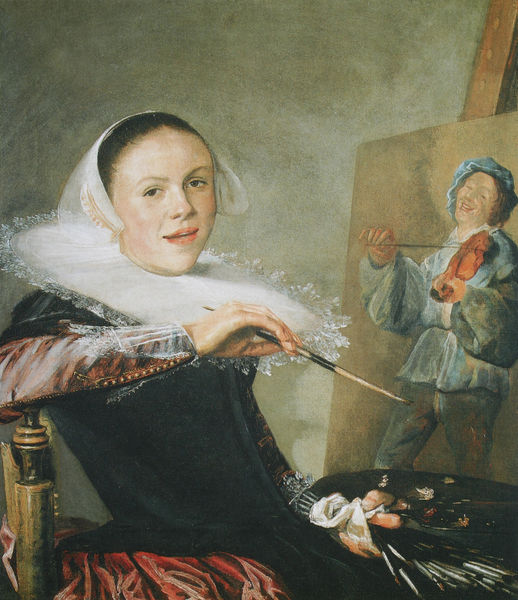
Titel: Selbstbildnis
Künstler: Judith Leyster
Standort: Washington
Institution: National Gallery
Schlagwörter: blau, gemälde, hand, kopf, mann, schatten, weiß, mädchen, sitzen, braun, frau, grau, hintergrund, hut, kleid, licht, mund, schwarz, stirn, stuhl, blick, dame, rot, tuch, fächer, haube, malerei, rock, anzug, hose, mütze, wand, augen, falten, gesicht, kragen, spitze, ärmel, bild, bildnis, halskrause, holland, niederlande, portrait, porträt, öl, haare, sitzend, kind, spitzen, musik, musiker, lippen, renaissance, seide, genre, lächeln, lehne, tüll, farben, farbe, musizieren, maler, malerin, staffelei, faltenwurf, rüschen, aufstützen, knöpfe, selbstporträt, betrachter, lachen, selbstbildnis, leinwand, manschette, manschetten, vermeer, niederländisch, künstlerin, malen, palette, pinsel, krause, selbstportät, geige, geigenspieler, geiger, violine, selbstportrait, kraus, aufgestützt, korsett, flämisch, pinse, attelier, lacht, musikant, farbpalette, lachend, frans hals, haarlem, judith leyster, selbstbildnis vor staffelei, jan miense molenaer, #weiß, niderländisch, fr